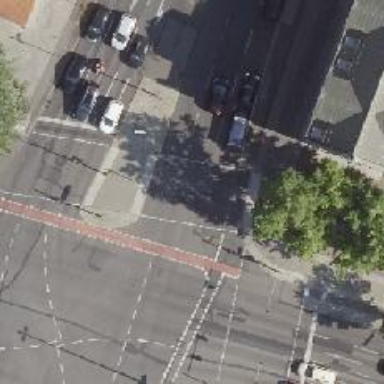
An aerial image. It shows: Crossing with traffic signals.